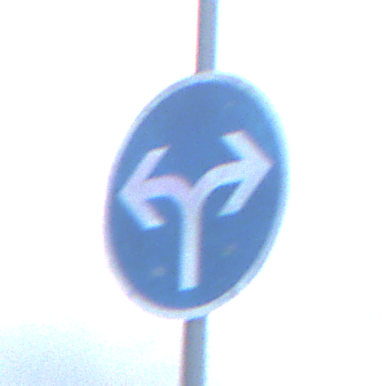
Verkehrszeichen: VorgeschriebeneFahrtrichtungRechtsOderLinks
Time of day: SunriseSunset
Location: Outdoor (Suburban)
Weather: PartlyCloudy
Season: NotSpecified
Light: Natural